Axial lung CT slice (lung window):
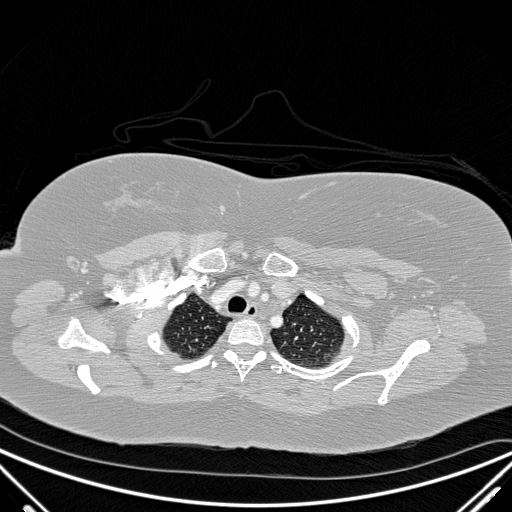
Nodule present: no